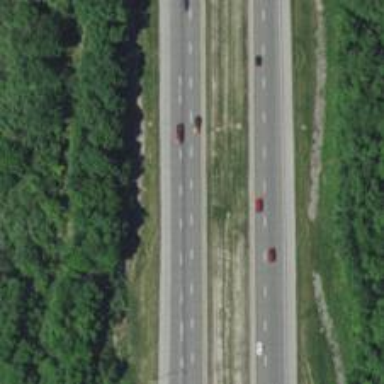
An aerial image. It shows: Trunk highway with expressway features.